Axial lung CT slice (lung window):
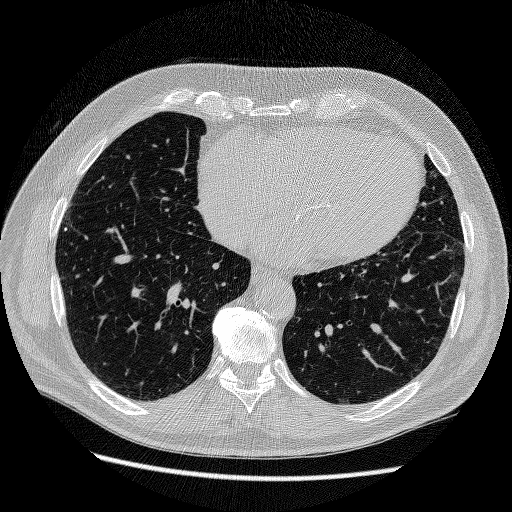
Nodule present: no